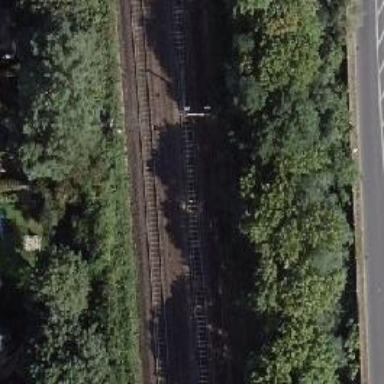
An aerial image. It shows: Railway with electrified contact lines running along embankment.